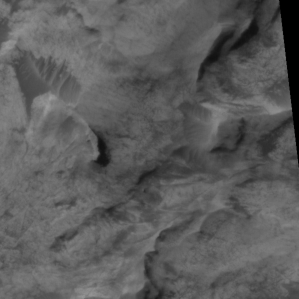
Label: non_frost